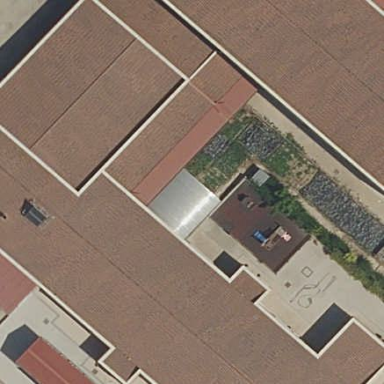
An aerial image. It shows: School building.